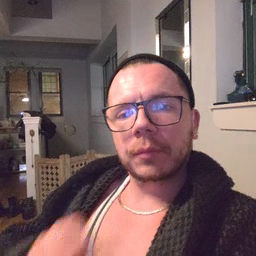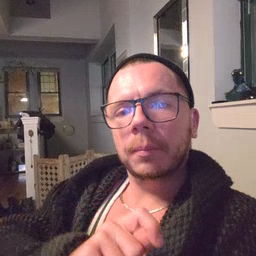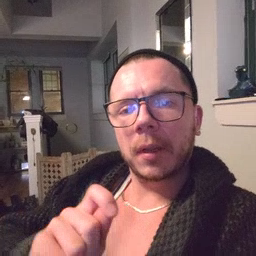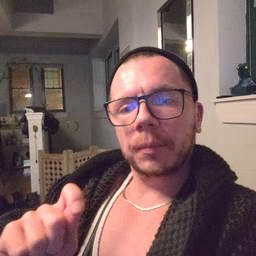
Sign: pen